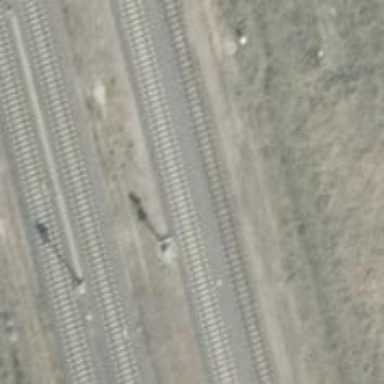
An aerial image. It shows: Railway signal.